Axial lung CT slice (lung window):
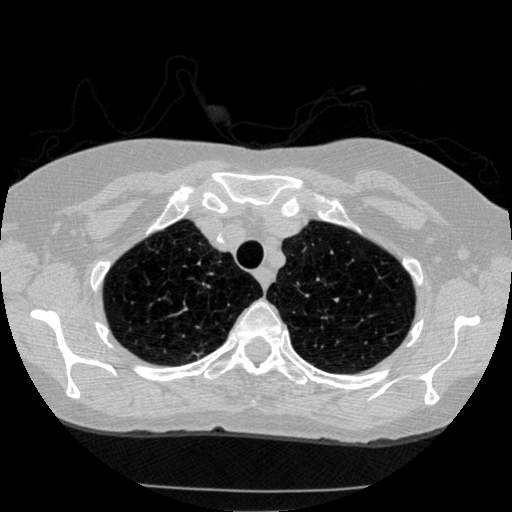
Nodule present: no